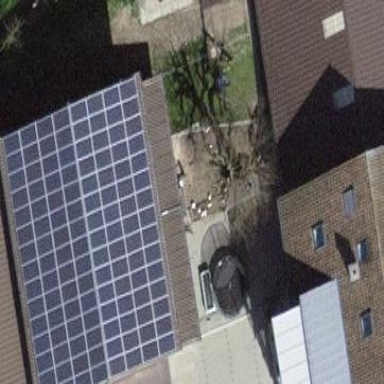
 consisting of solar photovoltaic panels."